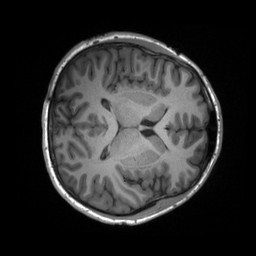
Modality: T1w
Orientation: axial
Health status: healthy
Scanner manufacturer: siemens
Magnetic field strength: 3 T
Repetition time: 2.3 s
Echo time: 0.00228 s